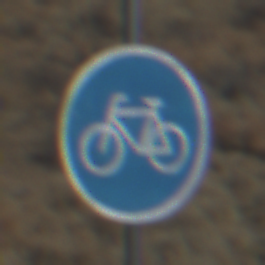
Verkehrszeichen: Radweg
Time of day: Midday
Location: Outdoor (Nature)
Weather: Clear
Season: NotSpecified
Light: Natural